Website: lowes
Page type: cart
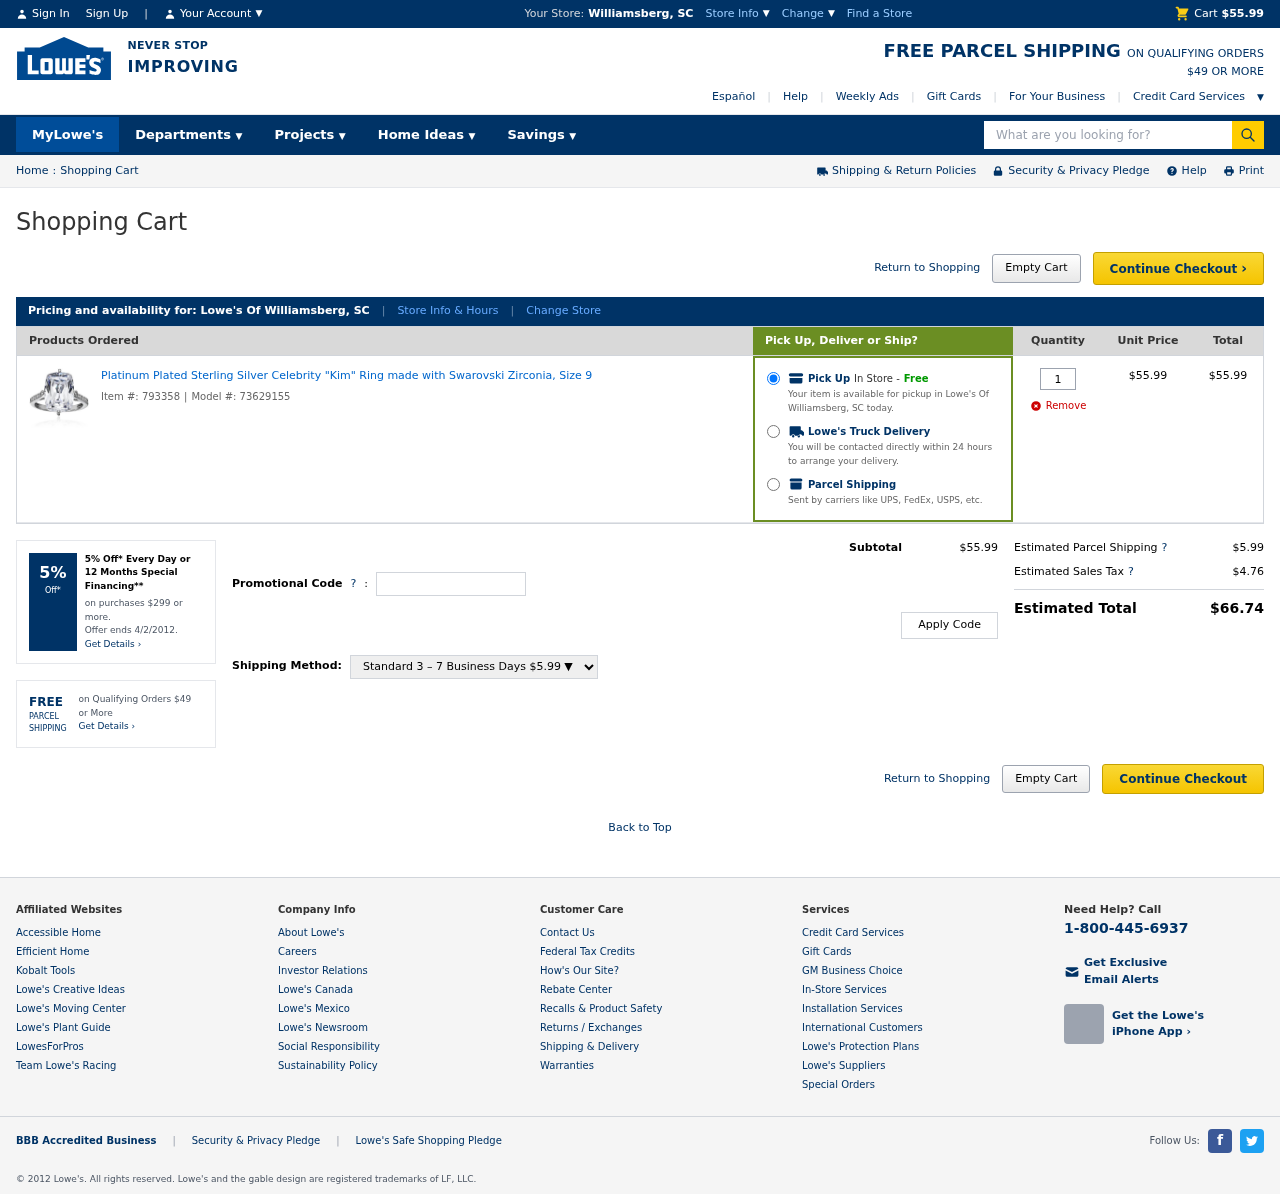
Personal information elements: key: PII_CITY_STATE
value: Williamsberg, SC
Product elements: key: PRODUCT1_NAME
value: Platinum Plated Sterling Silver Celebrity "Kim" Ring made with Swarovski Zirconia, Size 9
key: PRODUCT1_PRICE
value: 55.99
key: PRODUCT1_QUANTITY
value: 1
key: PRODUCT1_ITEM_NUMBER
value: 793358
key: PRODUCT1_MODEL_NUMBER
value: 73629155
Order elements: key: ORDER_SUBTOTAL
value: $55.99
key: ORDER_ITEM_TOTAL
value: $55.99
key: ORDER_SHIPPING
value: $5.99
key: ORDER_TAX
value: $4.76
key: ORDER_TOTAL
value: $66.74
Search elements: key: HEADER_SEARCH
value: What are you looking for?